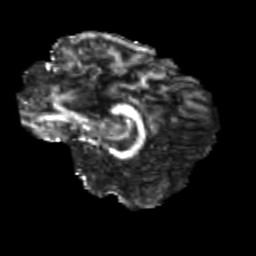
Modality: FA
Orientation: sagittal
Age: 23
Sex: male
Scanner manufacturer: siemens
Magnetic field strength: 3 T
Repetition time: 3.5 s
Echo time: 0.104 s